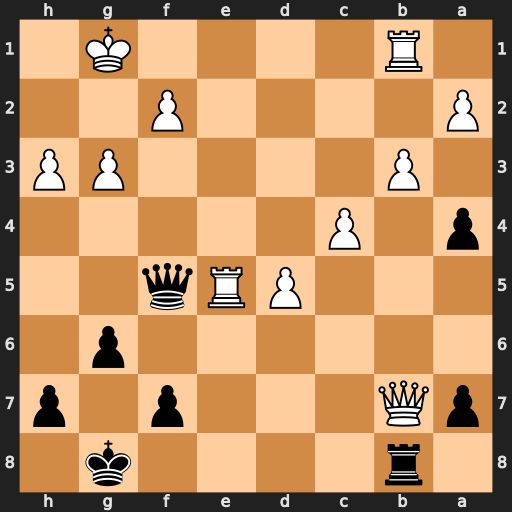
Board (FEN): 1r4k1/pQ3p1p/6p1/3PRq2/p1P5/1P4PP/P4P2/1R4K1
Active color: b
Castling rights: -
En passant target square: -
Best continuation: Qxb1+ Kg2 Rxb7